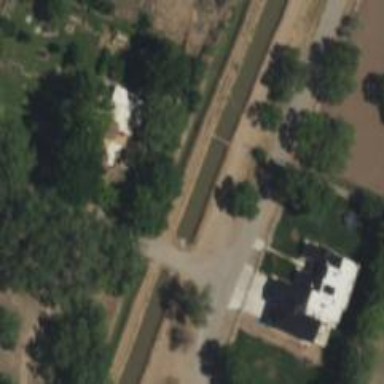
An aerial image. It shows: Canal.